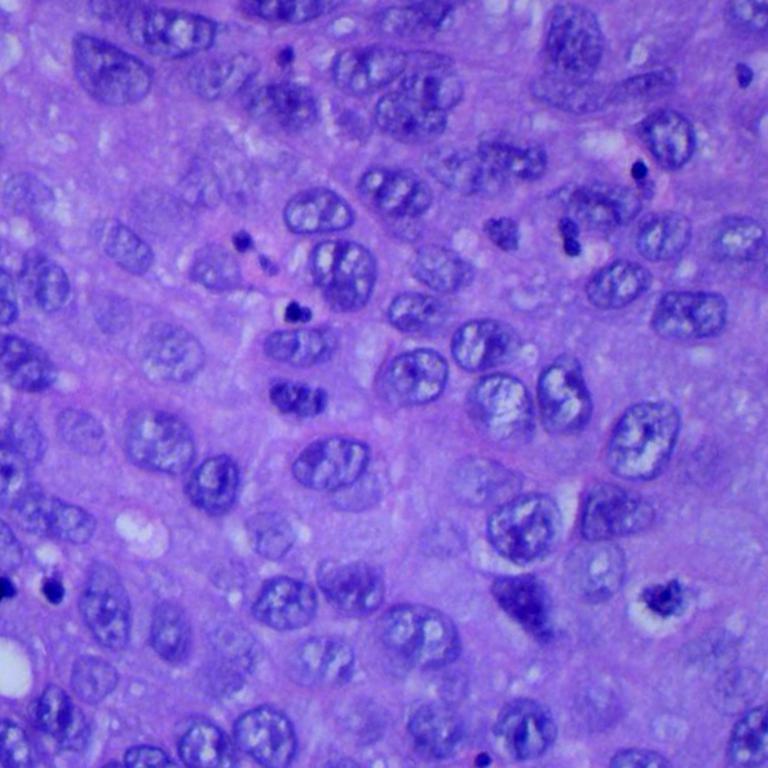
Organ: lung
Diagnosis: squamous carcinomas